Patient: sex M, age 36
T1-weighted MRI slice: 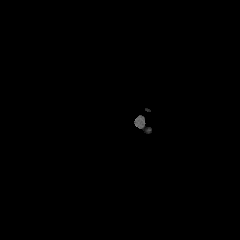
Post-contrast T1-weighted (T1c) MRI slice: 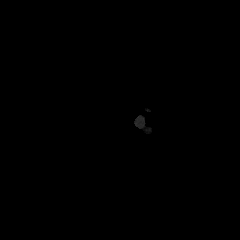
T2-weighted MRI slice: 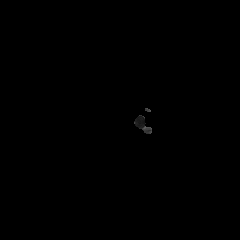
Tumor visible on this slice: no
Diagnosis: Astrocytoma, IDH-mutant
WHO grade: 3